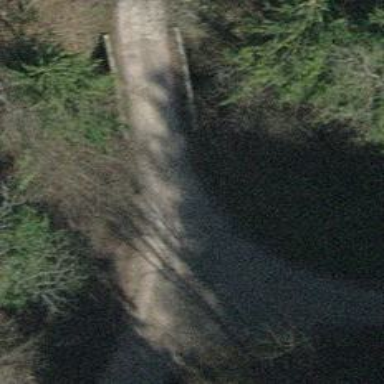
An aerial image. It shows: Well-maintained track road with grade 1 tracktype.